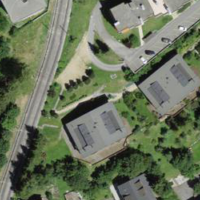
EUNIS habitat code: 54
Species observed at this site:
Zygaena filipendulae
Picea abies
Lathyrus pratensis
Halyzia sedecimguttata
Turdus merula
Ajuga reptans
Linaria vulgaris
Veronica persica
Tettigonia cantans
Turdus pilaris
Plantago media
Geum urbanum
Galeopsis tetrahit
Rana temporaria
Galanthus nivalis